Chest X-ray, AP view. Patient: 60 years old, sex F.
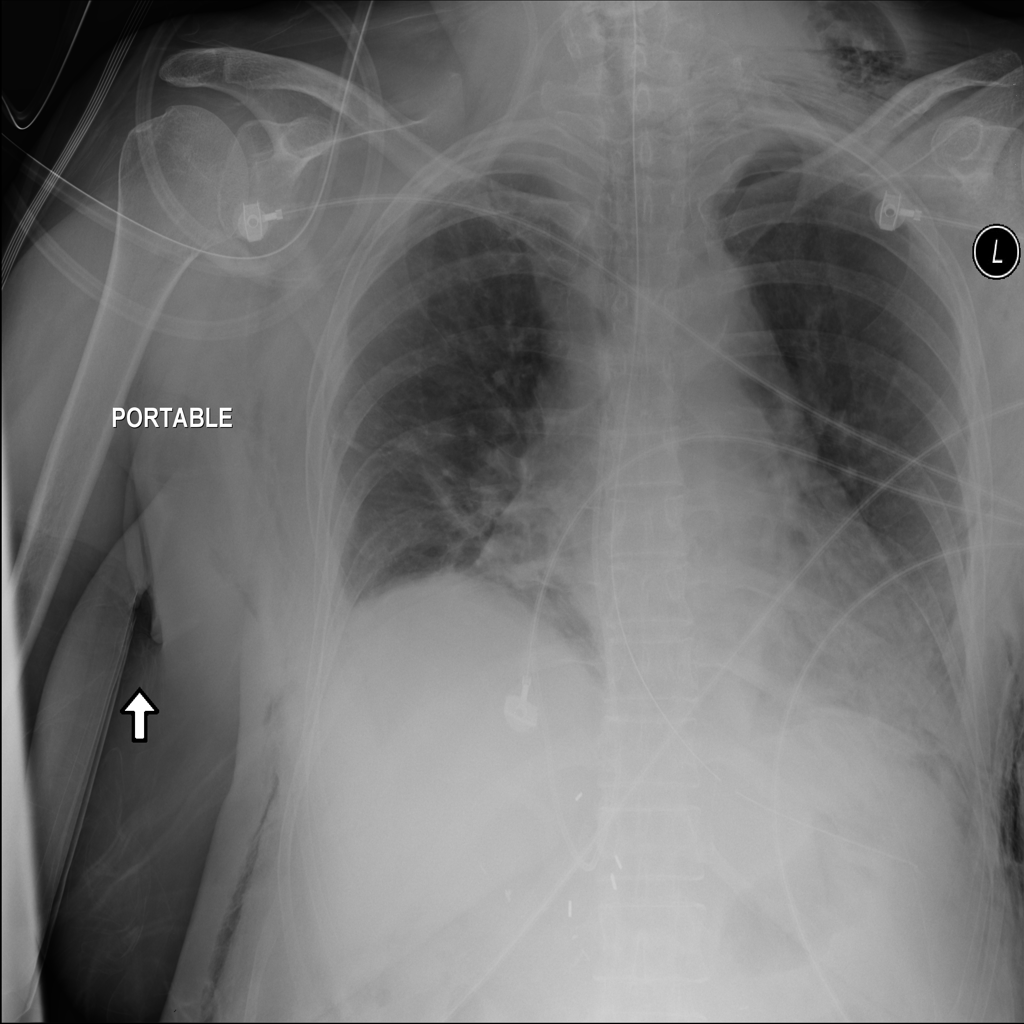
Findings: Atelectasis, Emphysema, Infiltration